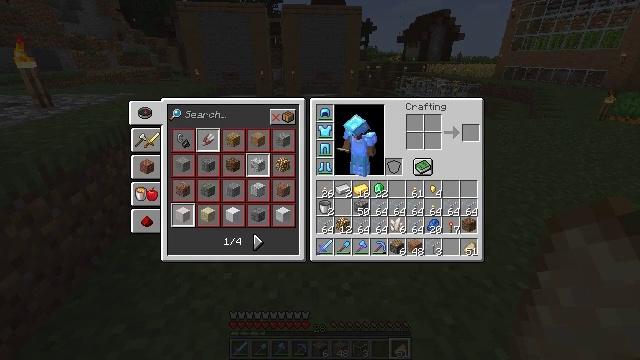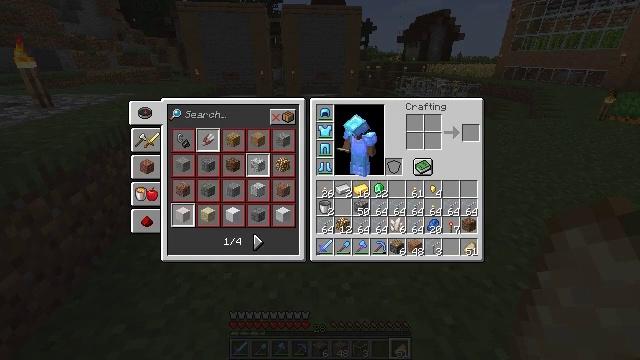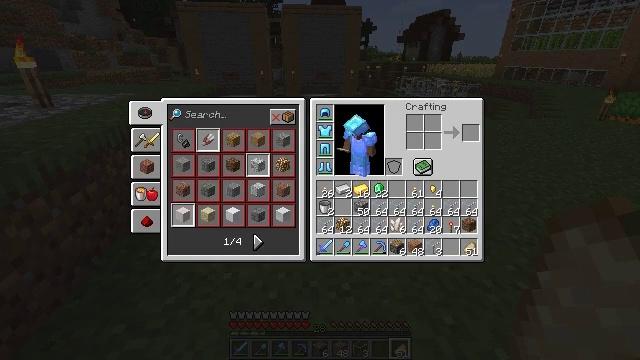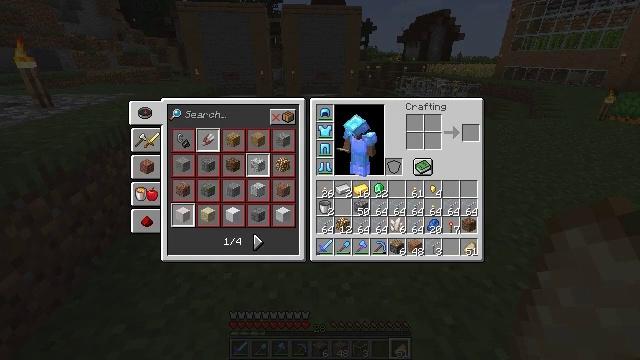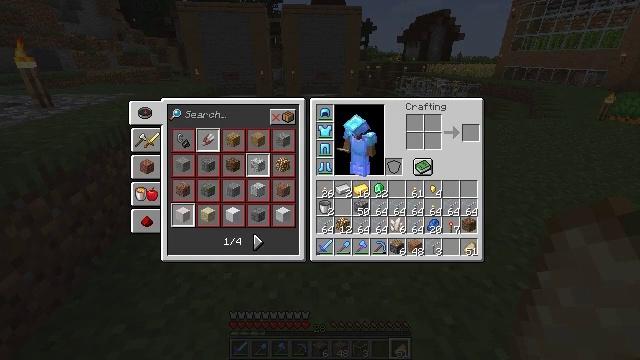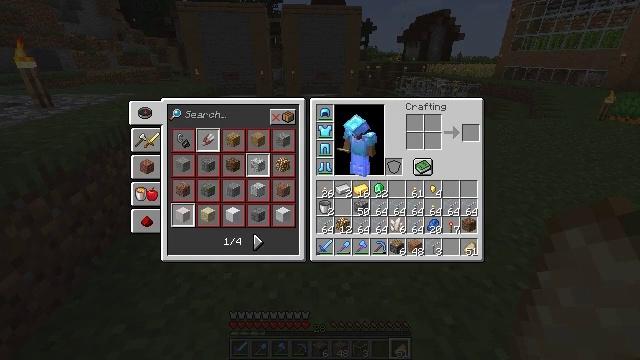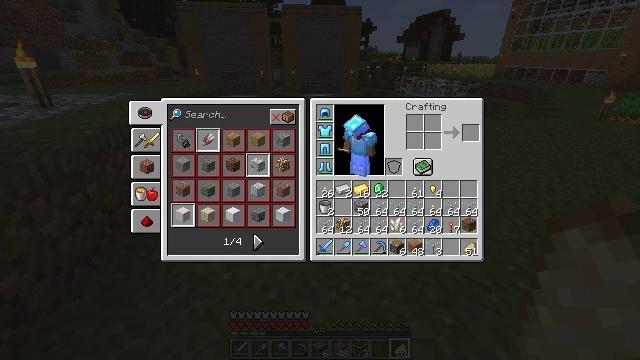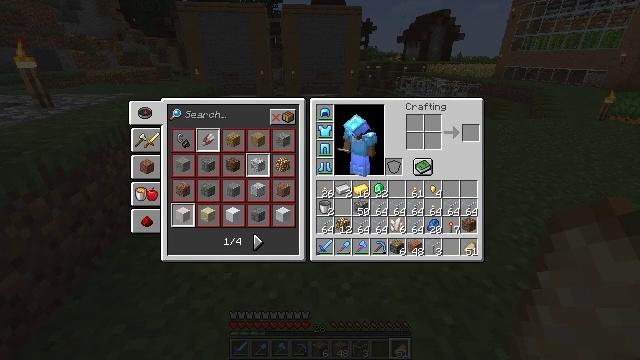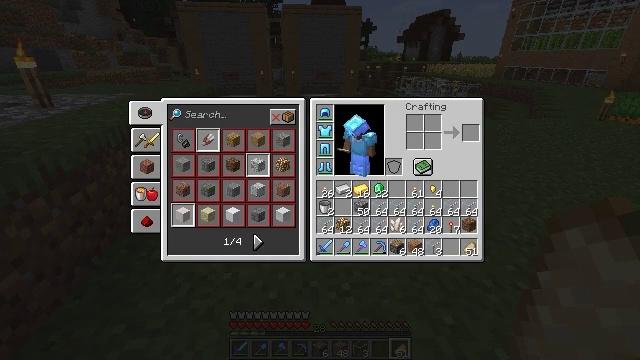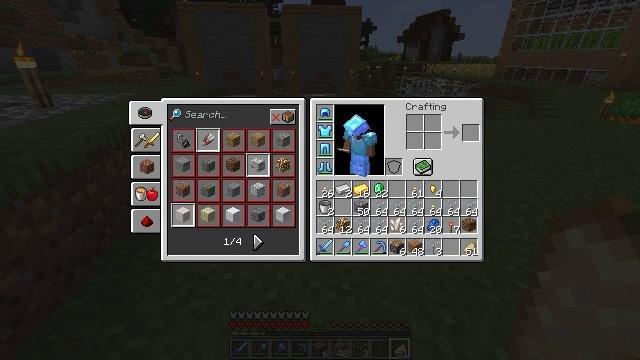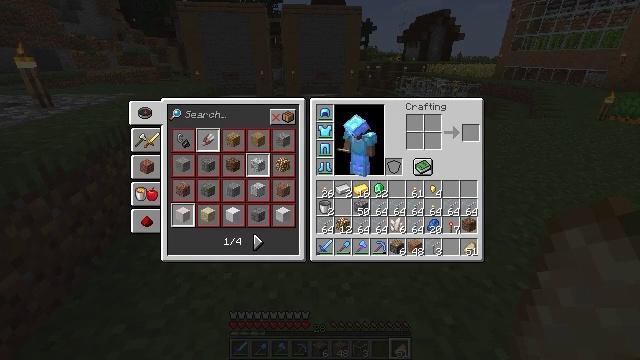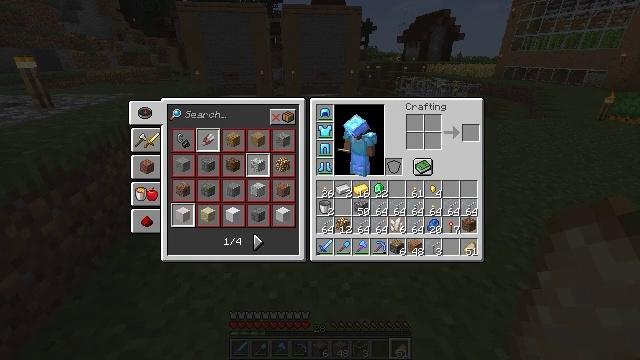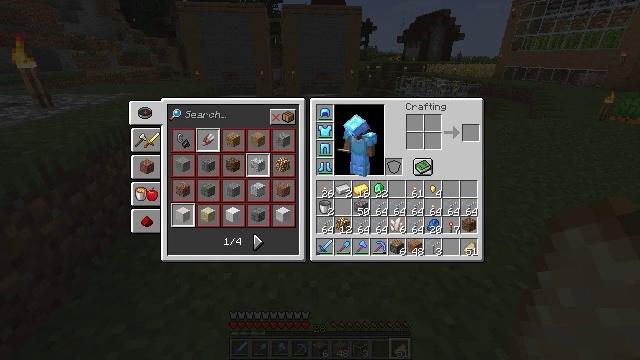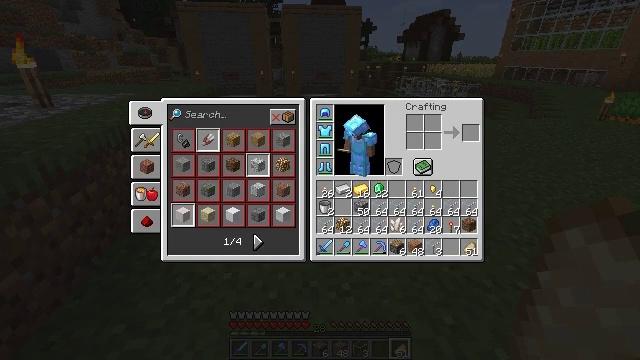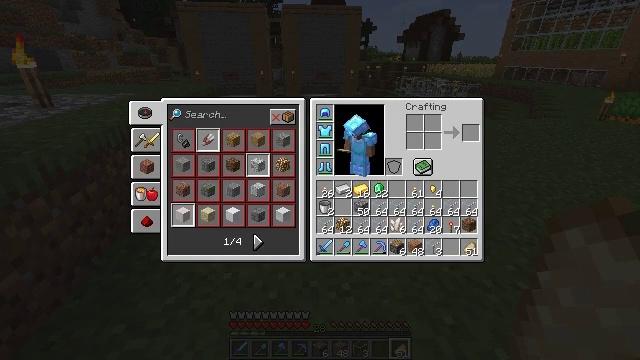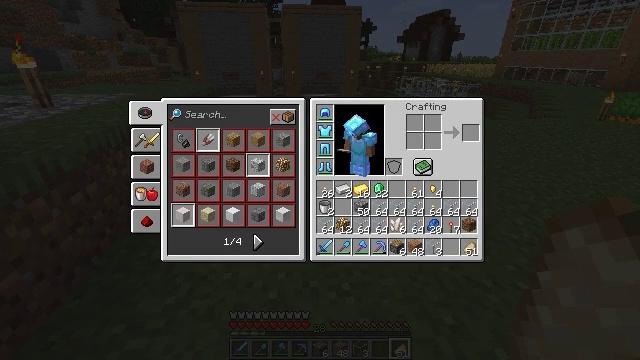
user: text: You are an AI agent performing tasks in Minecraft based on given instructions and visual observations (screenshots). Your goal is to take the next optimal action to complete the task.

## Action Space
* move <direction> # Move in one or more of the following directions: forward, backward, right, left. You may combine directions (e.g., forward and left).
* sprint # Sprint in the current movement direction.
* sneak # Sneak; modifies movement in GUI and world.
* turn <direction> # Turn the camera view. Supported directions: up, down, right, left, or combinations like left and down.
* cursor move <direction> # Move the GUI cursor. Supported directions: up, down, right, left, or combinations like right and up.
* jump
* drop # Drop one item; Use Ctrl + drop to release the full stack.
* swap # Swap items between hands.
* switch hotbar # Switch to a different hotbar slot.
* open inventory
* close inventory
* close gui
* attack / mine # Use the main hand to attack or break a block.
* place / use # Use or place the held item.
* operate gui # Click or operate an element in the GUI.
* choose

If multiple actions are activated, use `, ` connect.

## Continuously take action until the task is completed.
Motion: motion action
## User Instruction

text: Interact with the crafting table for redstone.
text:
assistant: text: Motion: no_op
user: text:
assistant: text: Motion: no_op
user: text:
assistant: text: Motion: no_op
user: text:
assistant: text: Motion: no_op
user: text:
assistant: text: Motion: no_op
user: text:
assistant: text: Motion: no_op
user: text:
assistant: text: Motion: no_op
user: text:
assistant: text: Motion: no_op
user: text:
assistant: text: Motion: no_op
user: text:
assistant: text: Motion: no_op
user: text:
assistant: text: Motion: no_op
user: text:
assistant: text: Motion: no_op
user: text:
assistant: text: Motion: no_op
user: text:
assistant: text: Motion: no_op
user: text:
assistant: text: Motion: no_op
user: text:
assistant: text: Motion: no_op
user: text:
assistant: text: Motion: no_op
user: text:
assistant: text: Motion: no_op
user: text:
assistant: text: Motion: no_op
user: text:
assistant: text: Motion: no_op
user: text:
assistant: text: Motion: no_op
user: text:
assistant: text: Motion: no_op
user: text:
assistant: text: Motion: no_op
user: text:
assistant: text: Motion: no_op
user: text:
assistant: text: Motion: no_op
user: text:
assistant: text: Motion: no_op
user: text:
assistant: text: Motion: no_op
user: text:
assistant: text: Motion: no_op
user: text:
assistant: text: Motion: no_op
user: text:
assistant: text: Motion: no_op